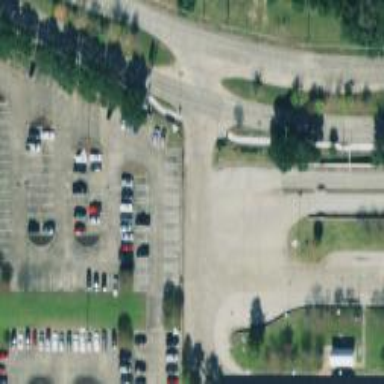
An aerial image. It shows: Parking space.